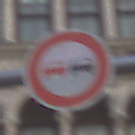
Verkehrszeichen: Ueberholverbot
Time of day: SunriseSunset
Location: Outdoor (Urban)
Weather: PartlyCloudy
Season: NotSpecified
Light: Natural